Question: What is the purpose of "Share" checkbox in the Run/Debug Configuration screen?

I thought it's a way to share this configuration between projects, but when I open a new project, I cannot find this config in a list of predefined configurations or similar list.
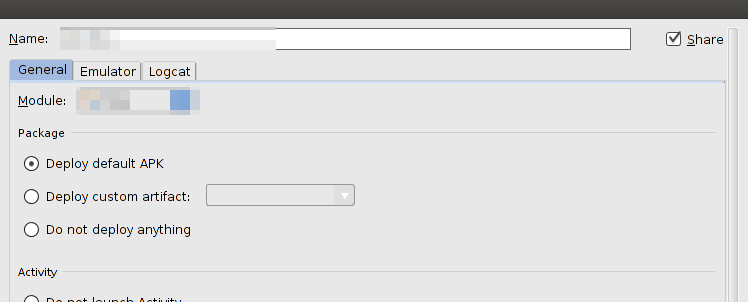
Answer: This check box for sharing Run/Debug Configuration between team members. Check the option in this <URL>.